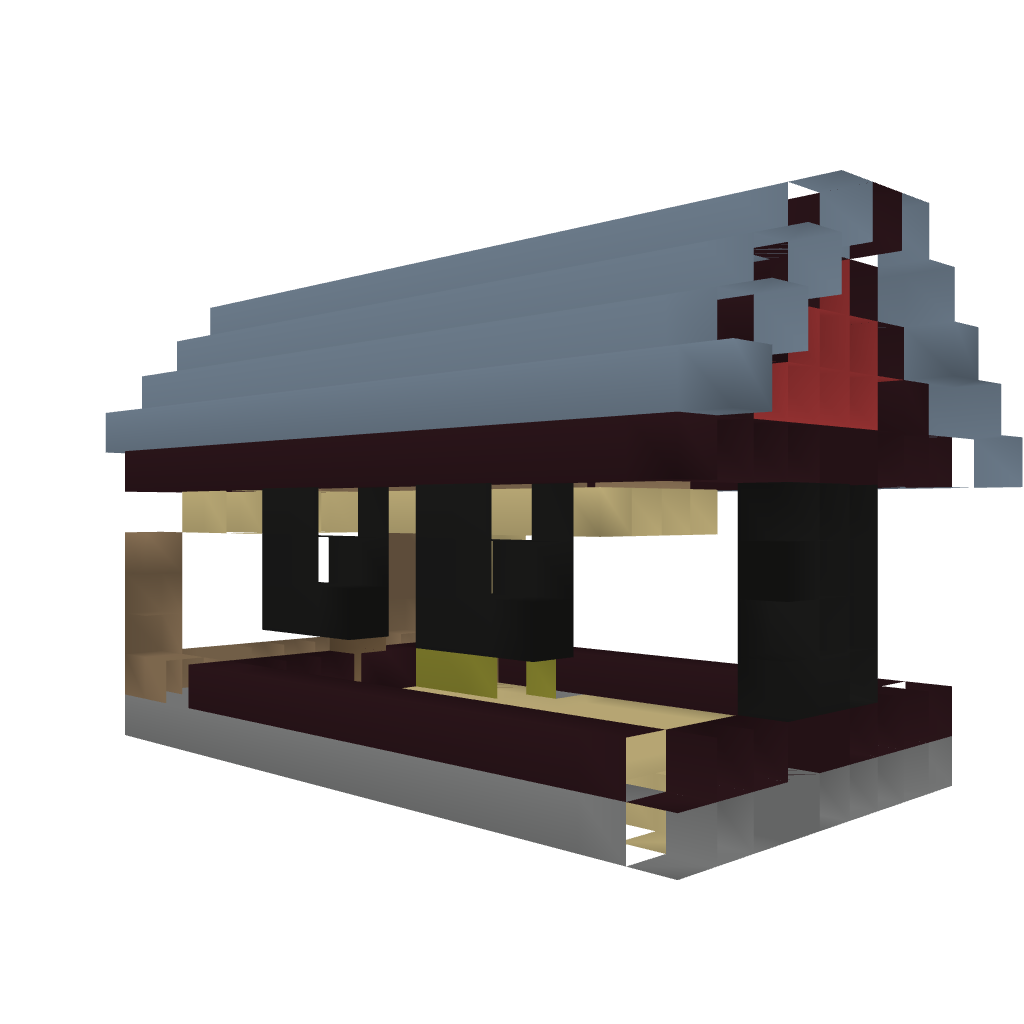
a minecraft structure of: House 1